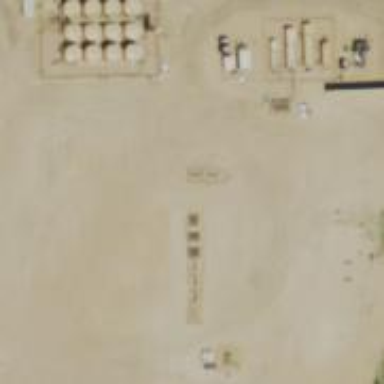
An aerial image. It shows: Petroleum well.